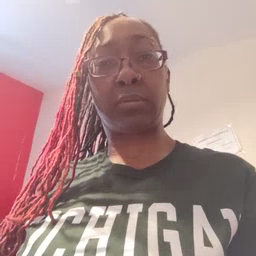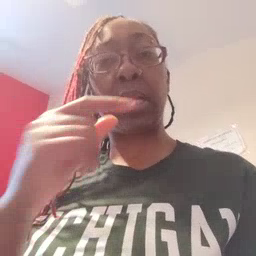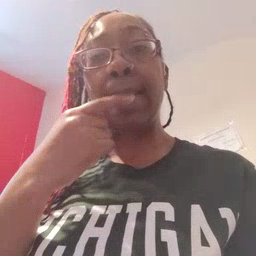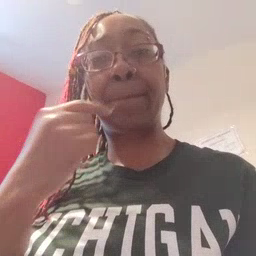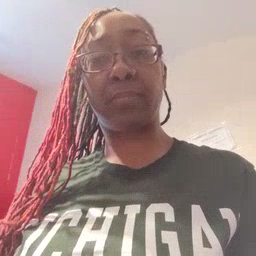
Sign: lips